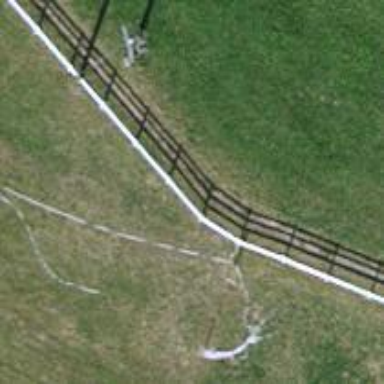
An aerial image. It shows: Compacted grade3 track.